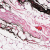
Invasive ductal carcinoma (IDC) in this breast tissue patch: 0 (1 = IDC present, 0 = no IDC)